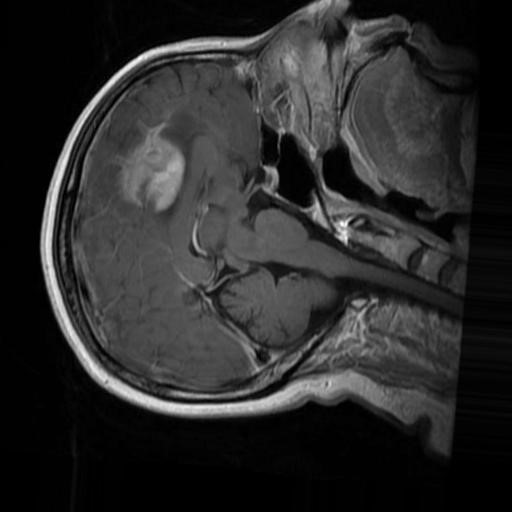
Label: brain_menin